Current action and preconditions to check: trajectory_clear

Your task: For each precondition in the list above, predict whether it will hold at this action.

Consider the current scene as observed from the mobile robot's camera, and analyze the predicted future states of all dynamic agents (e.g., people, animals, vehicles, or any moving entities) within the NEXT SECOND.

IMPORTANT: Only answer "very likely" if you are absolutely certain—based on strong, clear evidence—that a dynamic agent will violate the precondition in the predicted future state. Do NOT answer "very likely" for unlikely, ambiguous, or low-probability risks.

Ask yourself for each precondition: Is there a high probability, with clear and convincing evidence, that the predicted future states of any dynamic agent will interfere with the predicted future state of the currently executing action within the NEXT SECOND, causing that precondition to fail?

Assess the risk level based on these predictions. Use "likely" or "very likely" if motions create a clear risk of interference.

Use "neutral" or "improbable" if agents are nearby but their predicted paths are clearly diverging or non-conflicting.

Failure Risk Categories: "very improbable", "improbable", "neutral", "likely", "very likely"

Answer Format: Output ONLY the probability_of_failure value from these categories: "very improbable", "improbable", "neutral", "likely", "very likely"

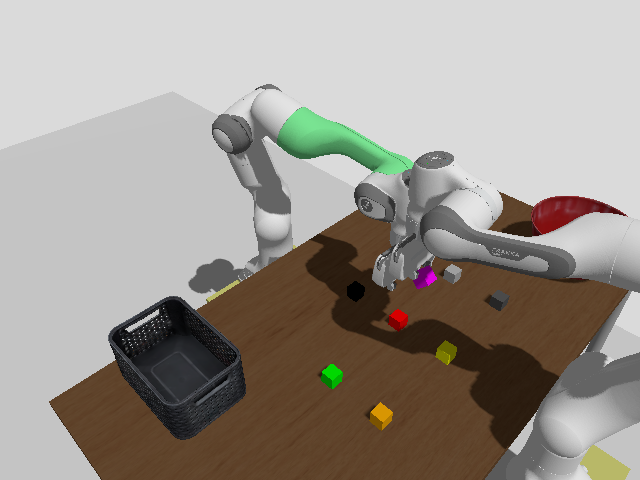

Answer: likely